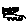
Label: cat